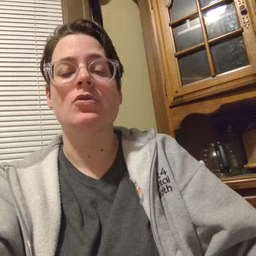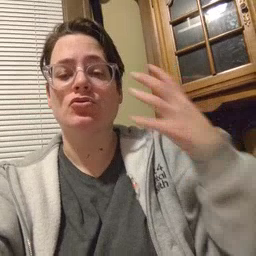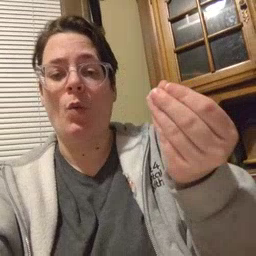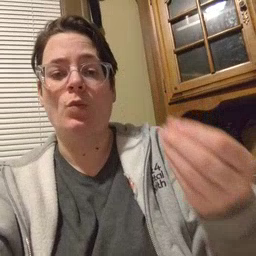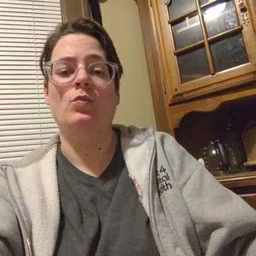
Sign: go